Question:
I need to move the black square in an arbitrary area of the screen and copy screen area inside black square to area in my application.
How to do it? Thanks.
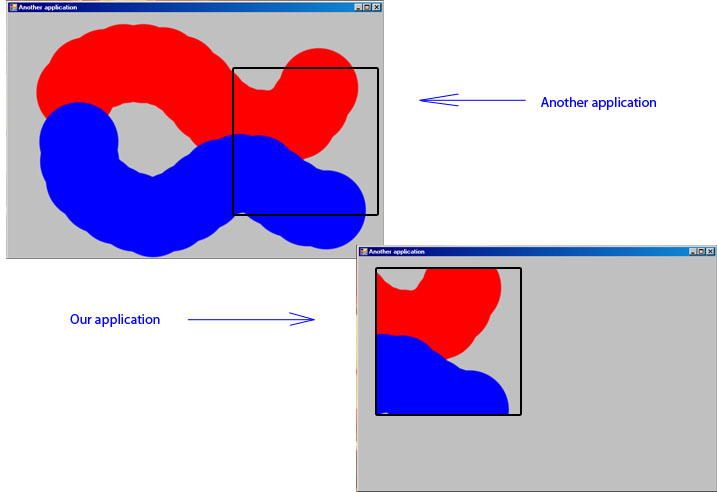
Answer: Take a look at 'Graphics.CopyFromScreen()':
<URL>
As for the movable black rectangle, I'd suggest making a transparent form and manually painting the border as desired. Use the client area size and position of the form as a hint as what to pass to 'CopyFromScreen()'.